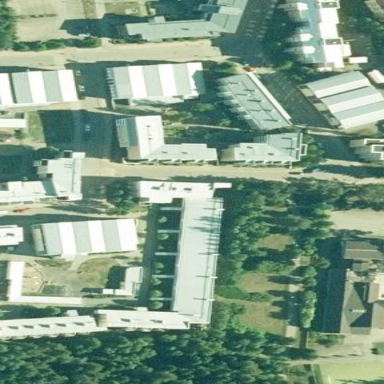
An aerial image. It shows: Residential building.